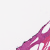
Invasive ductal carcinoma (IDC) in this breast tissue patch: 0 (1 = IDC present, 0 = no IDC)